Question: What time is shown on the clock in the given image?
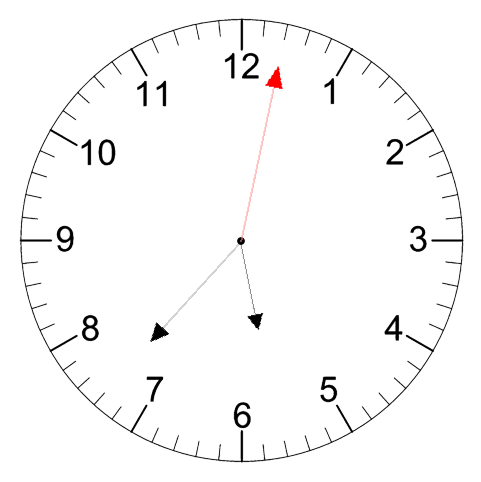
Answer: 05:37:02